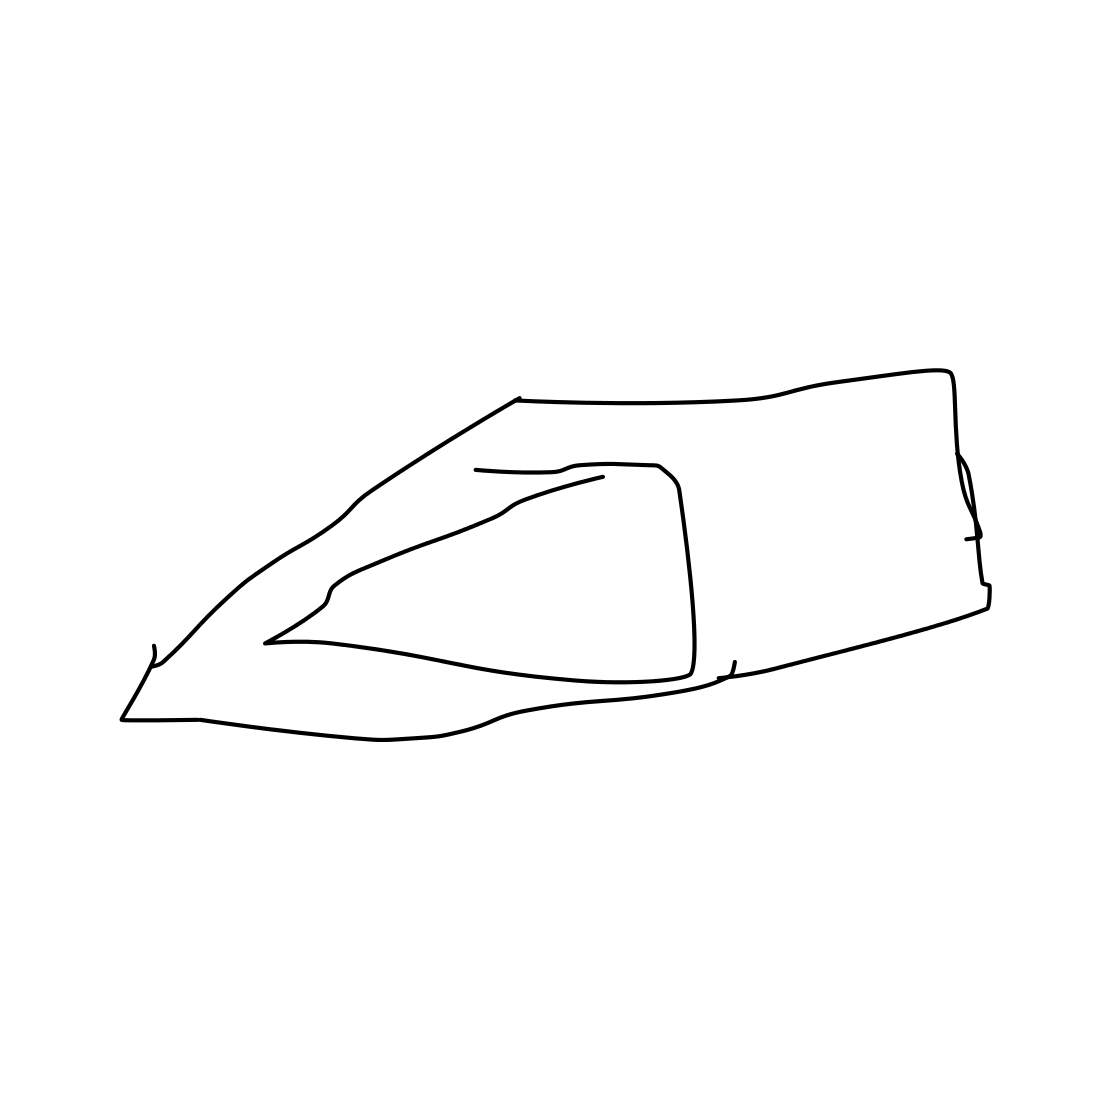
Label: speed-boat